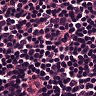
Metastatic tissue present: no